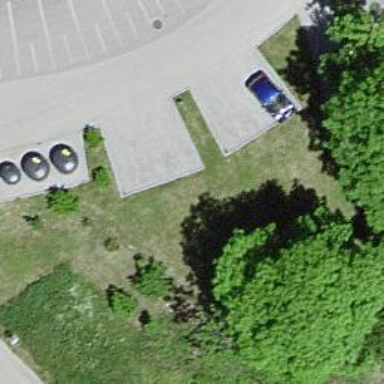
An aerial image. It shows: Parking area with surface.